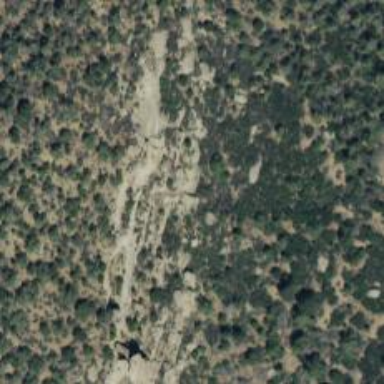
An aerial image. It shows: Archaeological site with historical significance.